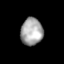
Tissue: skin
Cell type: Epithelial cells
Senescence score: 0.2413
Nuclear area (px): 588
Mean DAPI intensity: 166.425